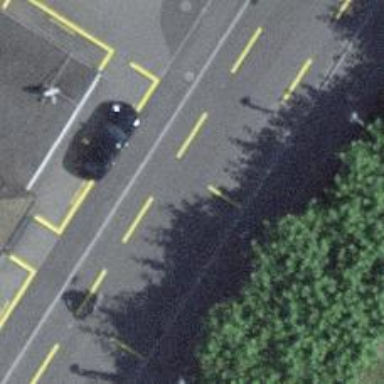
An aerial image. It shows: Public transport stop position.